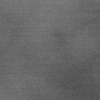
Atmospheric dust classification: dusty